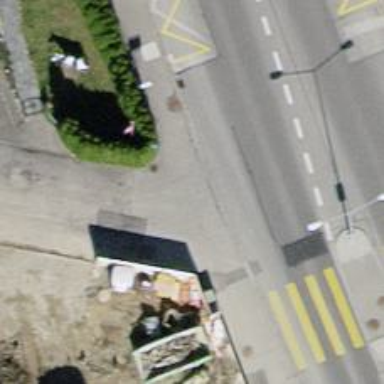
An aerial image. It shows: Unmarked crossing with traffic calming table.